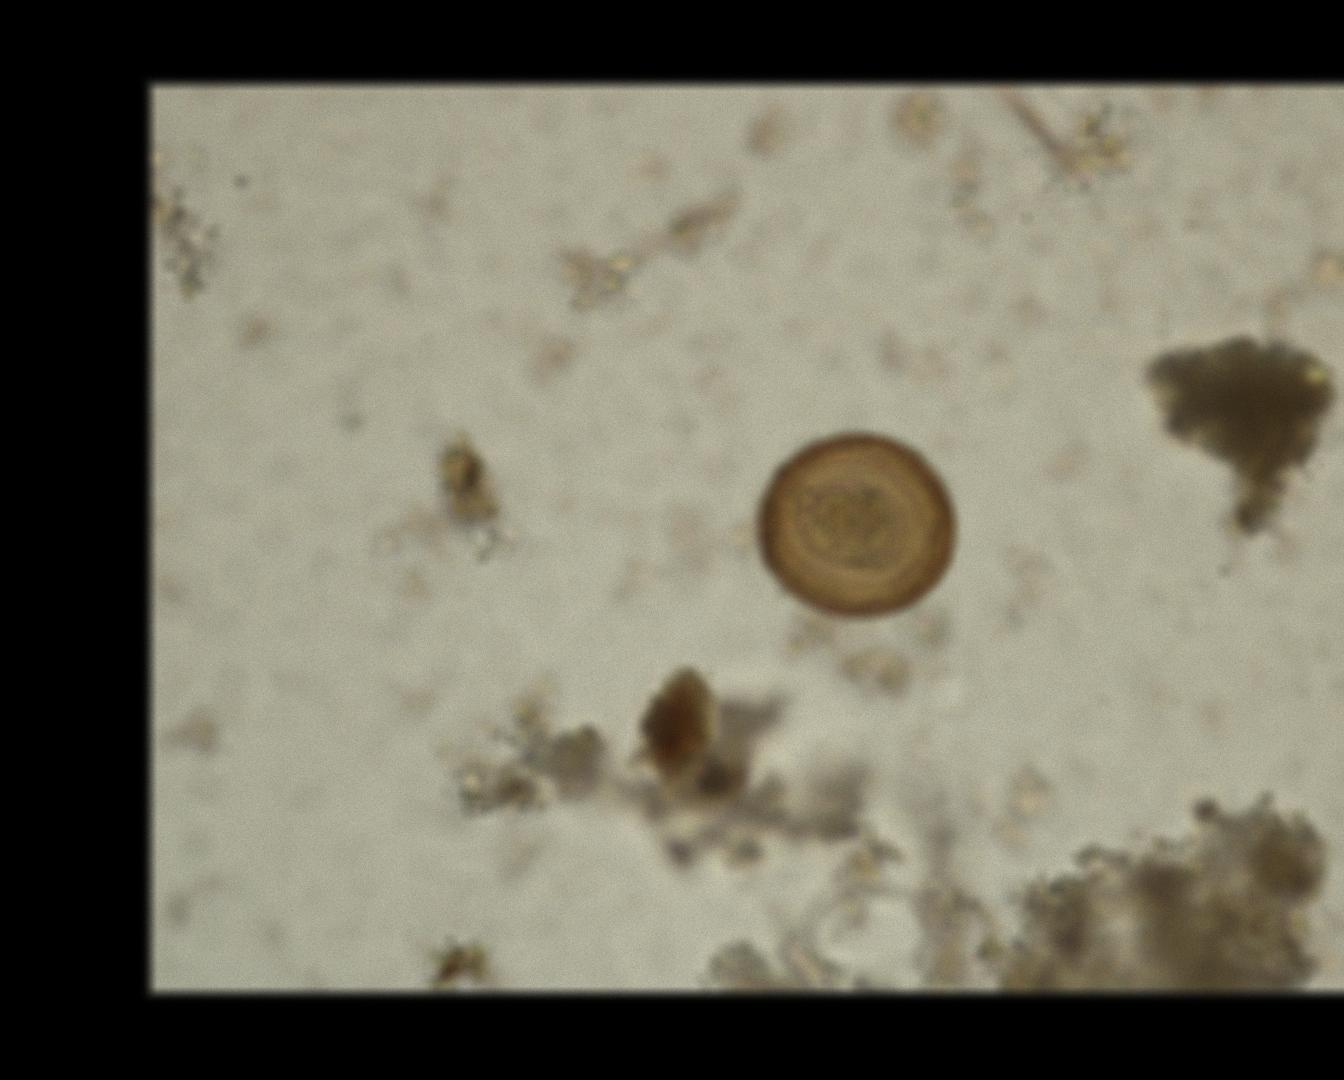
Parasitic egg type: Hymenolepis diminuta